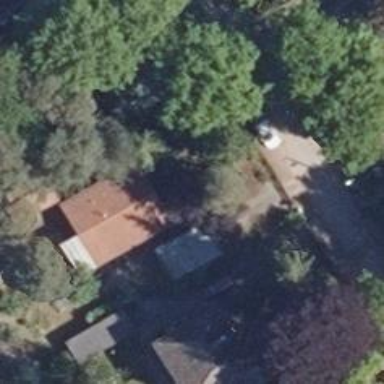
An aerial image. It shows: Simple house.